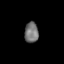
Tissue: lung
Cell type: Smooth muscle cells
Senescence score: 0.2418
Nuclear area (px): 280
Mean DAPI intensity: 114.7